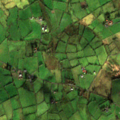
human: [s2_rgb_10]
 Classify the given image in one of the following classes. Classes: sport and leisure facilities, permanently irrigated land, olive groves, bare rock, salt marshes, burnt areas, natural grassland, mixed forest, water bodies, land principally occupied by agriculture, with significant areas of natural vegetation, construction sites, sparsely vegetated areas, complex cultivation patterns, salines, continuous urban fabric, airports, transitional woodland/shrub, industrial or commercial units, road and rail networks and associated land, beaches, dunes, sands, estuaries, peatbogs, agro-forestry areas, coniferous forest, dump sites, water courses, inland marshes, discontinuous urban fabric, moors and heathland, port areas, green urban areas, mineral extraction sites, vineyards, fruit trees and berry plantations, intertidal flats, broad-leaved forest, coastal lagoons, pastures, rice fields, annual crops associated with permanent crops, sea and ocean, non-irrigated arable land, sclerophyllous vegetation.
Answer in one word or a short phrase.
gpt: pastures